Question: I want to show the suggestion of Autocompletetextview to fill parent, but on 4.X devices it is showing with some transparent border like on screen:

My code is like this:
'''
Point pointSize = new Point();
getWindowManager().getDefaultDisplay().getSize(pointSize);
editText.setDropDownWidth(pointSize.x);
'''
And my layout for it:
'''
<?xml version="1.0" encoding="utf-8"?>
<LinearLayout xmlns:android="http://schemas.android.com/apk/res/android"
android:orientation="horizontal" android:layout_width="match_parent"
android:background="@color/vanilla"
android:layout_height="60dp">
<TextView
android:id="@+id/cityTV"
android:layout_width="wrap_content"
android:layout_height="wrap_content"
android:text="CITY"
android:layout_gravity="center_vertical"
android:layout_marginLeft="54dp"
android:layout_marginStart="54dp"
android:textSize="16sp"
android:textColor="@color/blackTextView"/>
</LinearLayout>
'''
And my autocompletetextview:
'''
<AutoCompleteTextView
android:id="@+id/editText"
android:layout_width="match_parent"
android:layout_height="match_parent"
android:background="#<PHONE>"
android:layout_marginRight="10dp"
android:textSize="18sp"
android:hint="Gorod"
android:inputType="textFilter|textNoSuggestions"
android:completionThreshold="1"
android:layout_gravity="center_vertical"
android:imeOptions="actionSearch"
android:ellipsize="end"
android:focusable="true"
android:focusableInTouchMode="true"
android:singleLine="true"
android:ems="10"/>
'''
How can i get rid of those borders and show it trully match_parent?
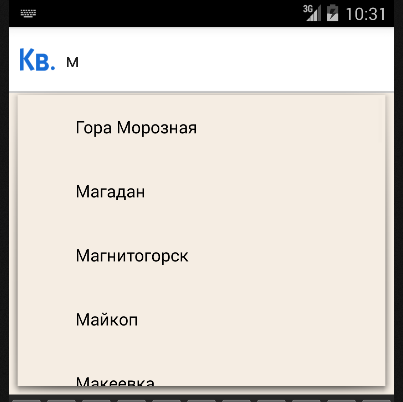
Answer: I guess I've found the answer. If you want to get rid of this border you have to add this into layout of your AutoCompleteTextView:
'''
android:popupBackground="@null"
'''
Maybe for someone it would be helpful :D